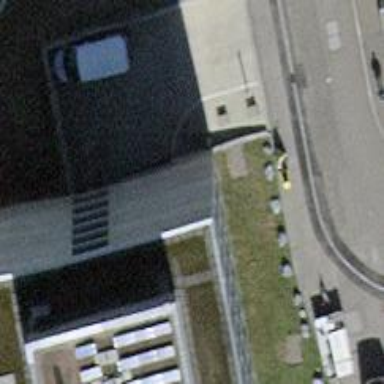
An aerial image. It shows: Parking entrance.